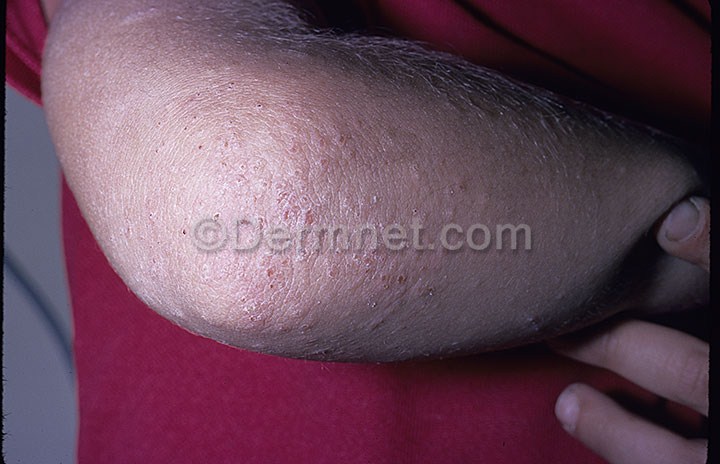
Disease: Psoriasis pictures Lichen Planus and related diseases